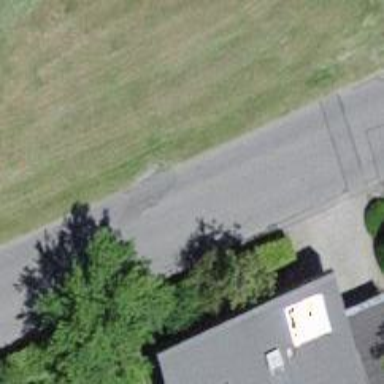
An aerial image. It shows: Unclassified road with asphalt surface.